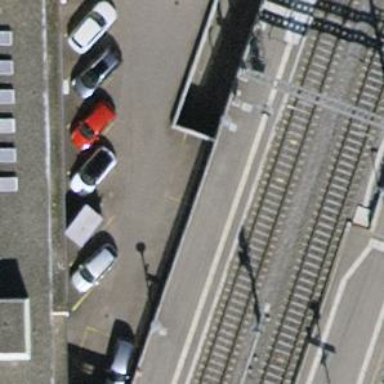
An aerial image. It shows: Parking entrance.